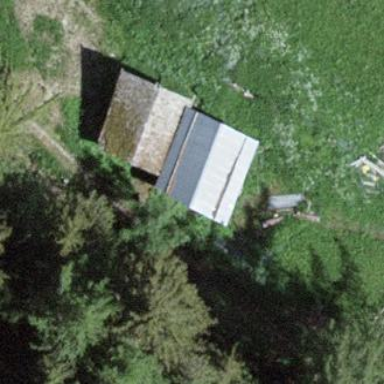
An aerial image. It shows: Cowshed building.